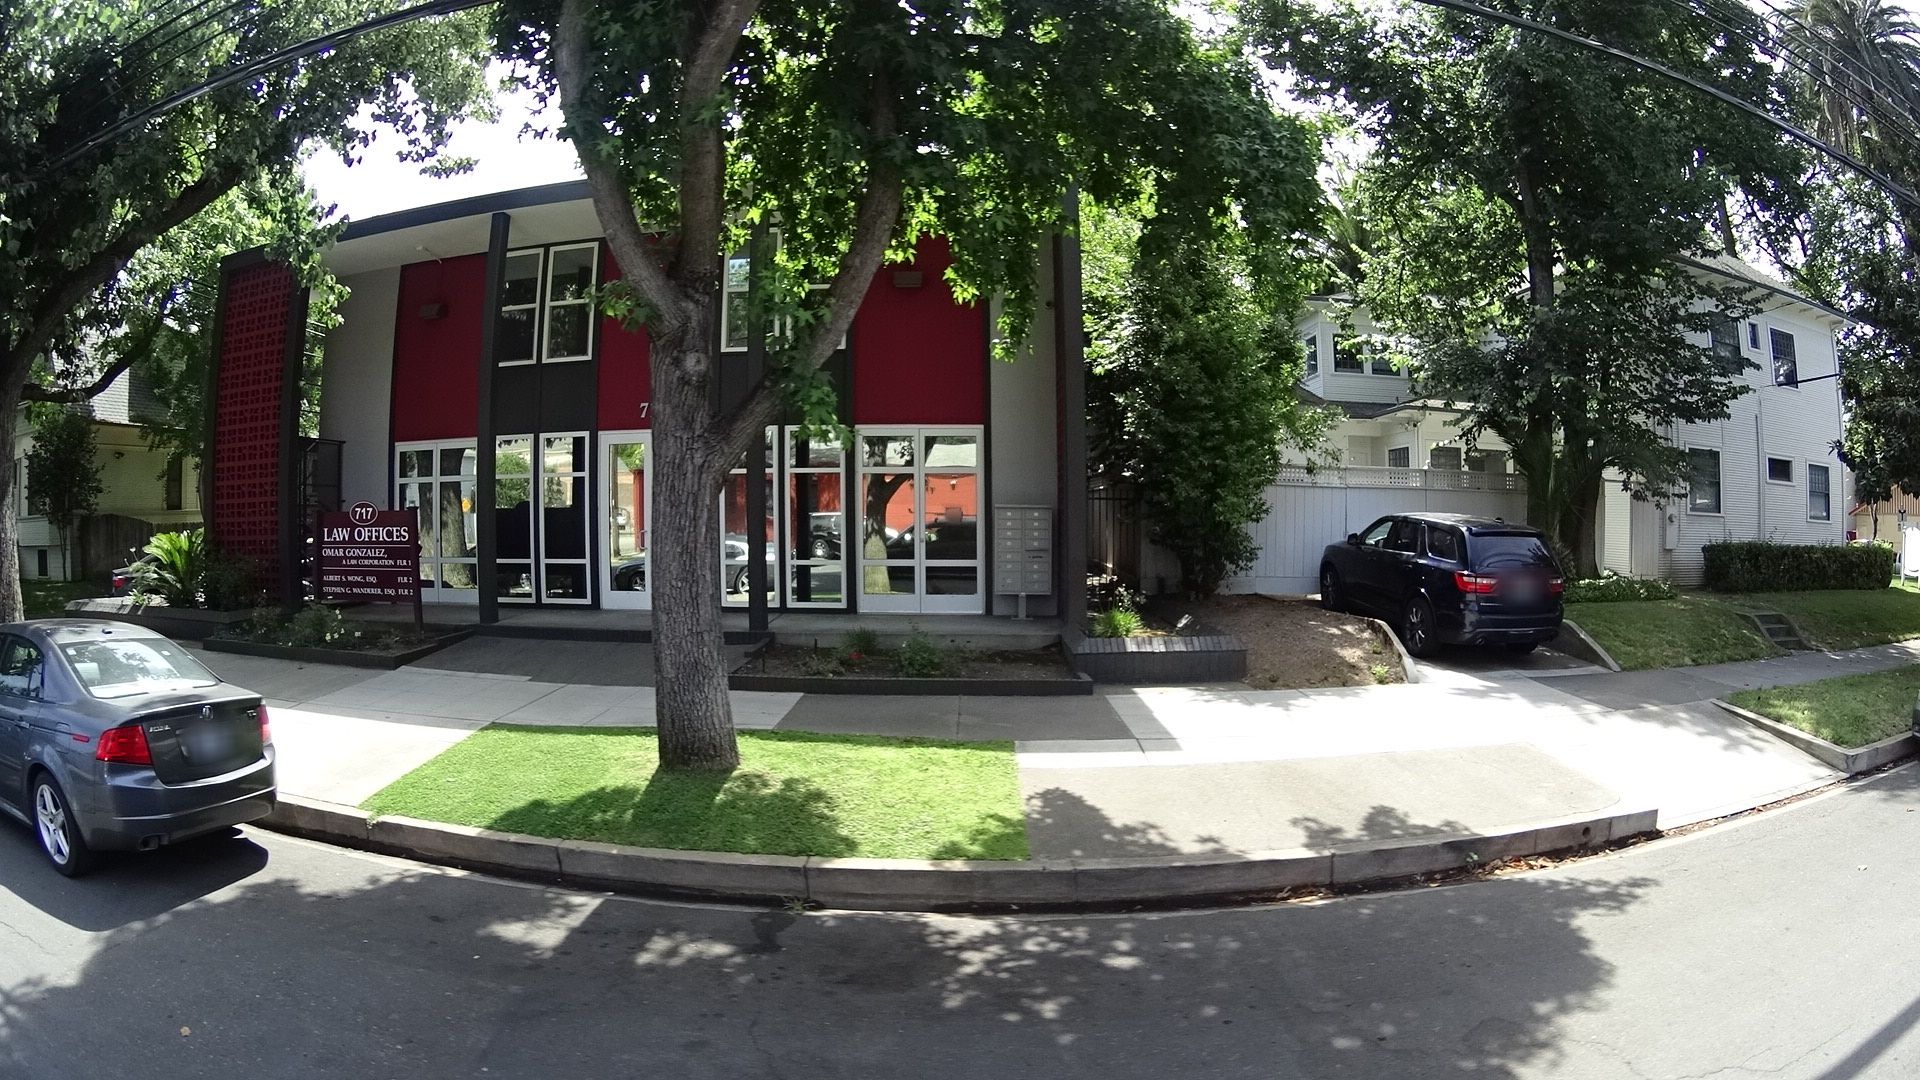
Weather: clear
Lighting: day
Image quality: good
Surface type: walking surface
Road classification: residential
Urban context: urban centre
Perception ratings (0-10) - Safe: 7.19, Lively: 9.54, Beautiful: 6.18, Boring: 2.88, Depressing: 2.69, Wealthy: 8.4